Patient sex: M
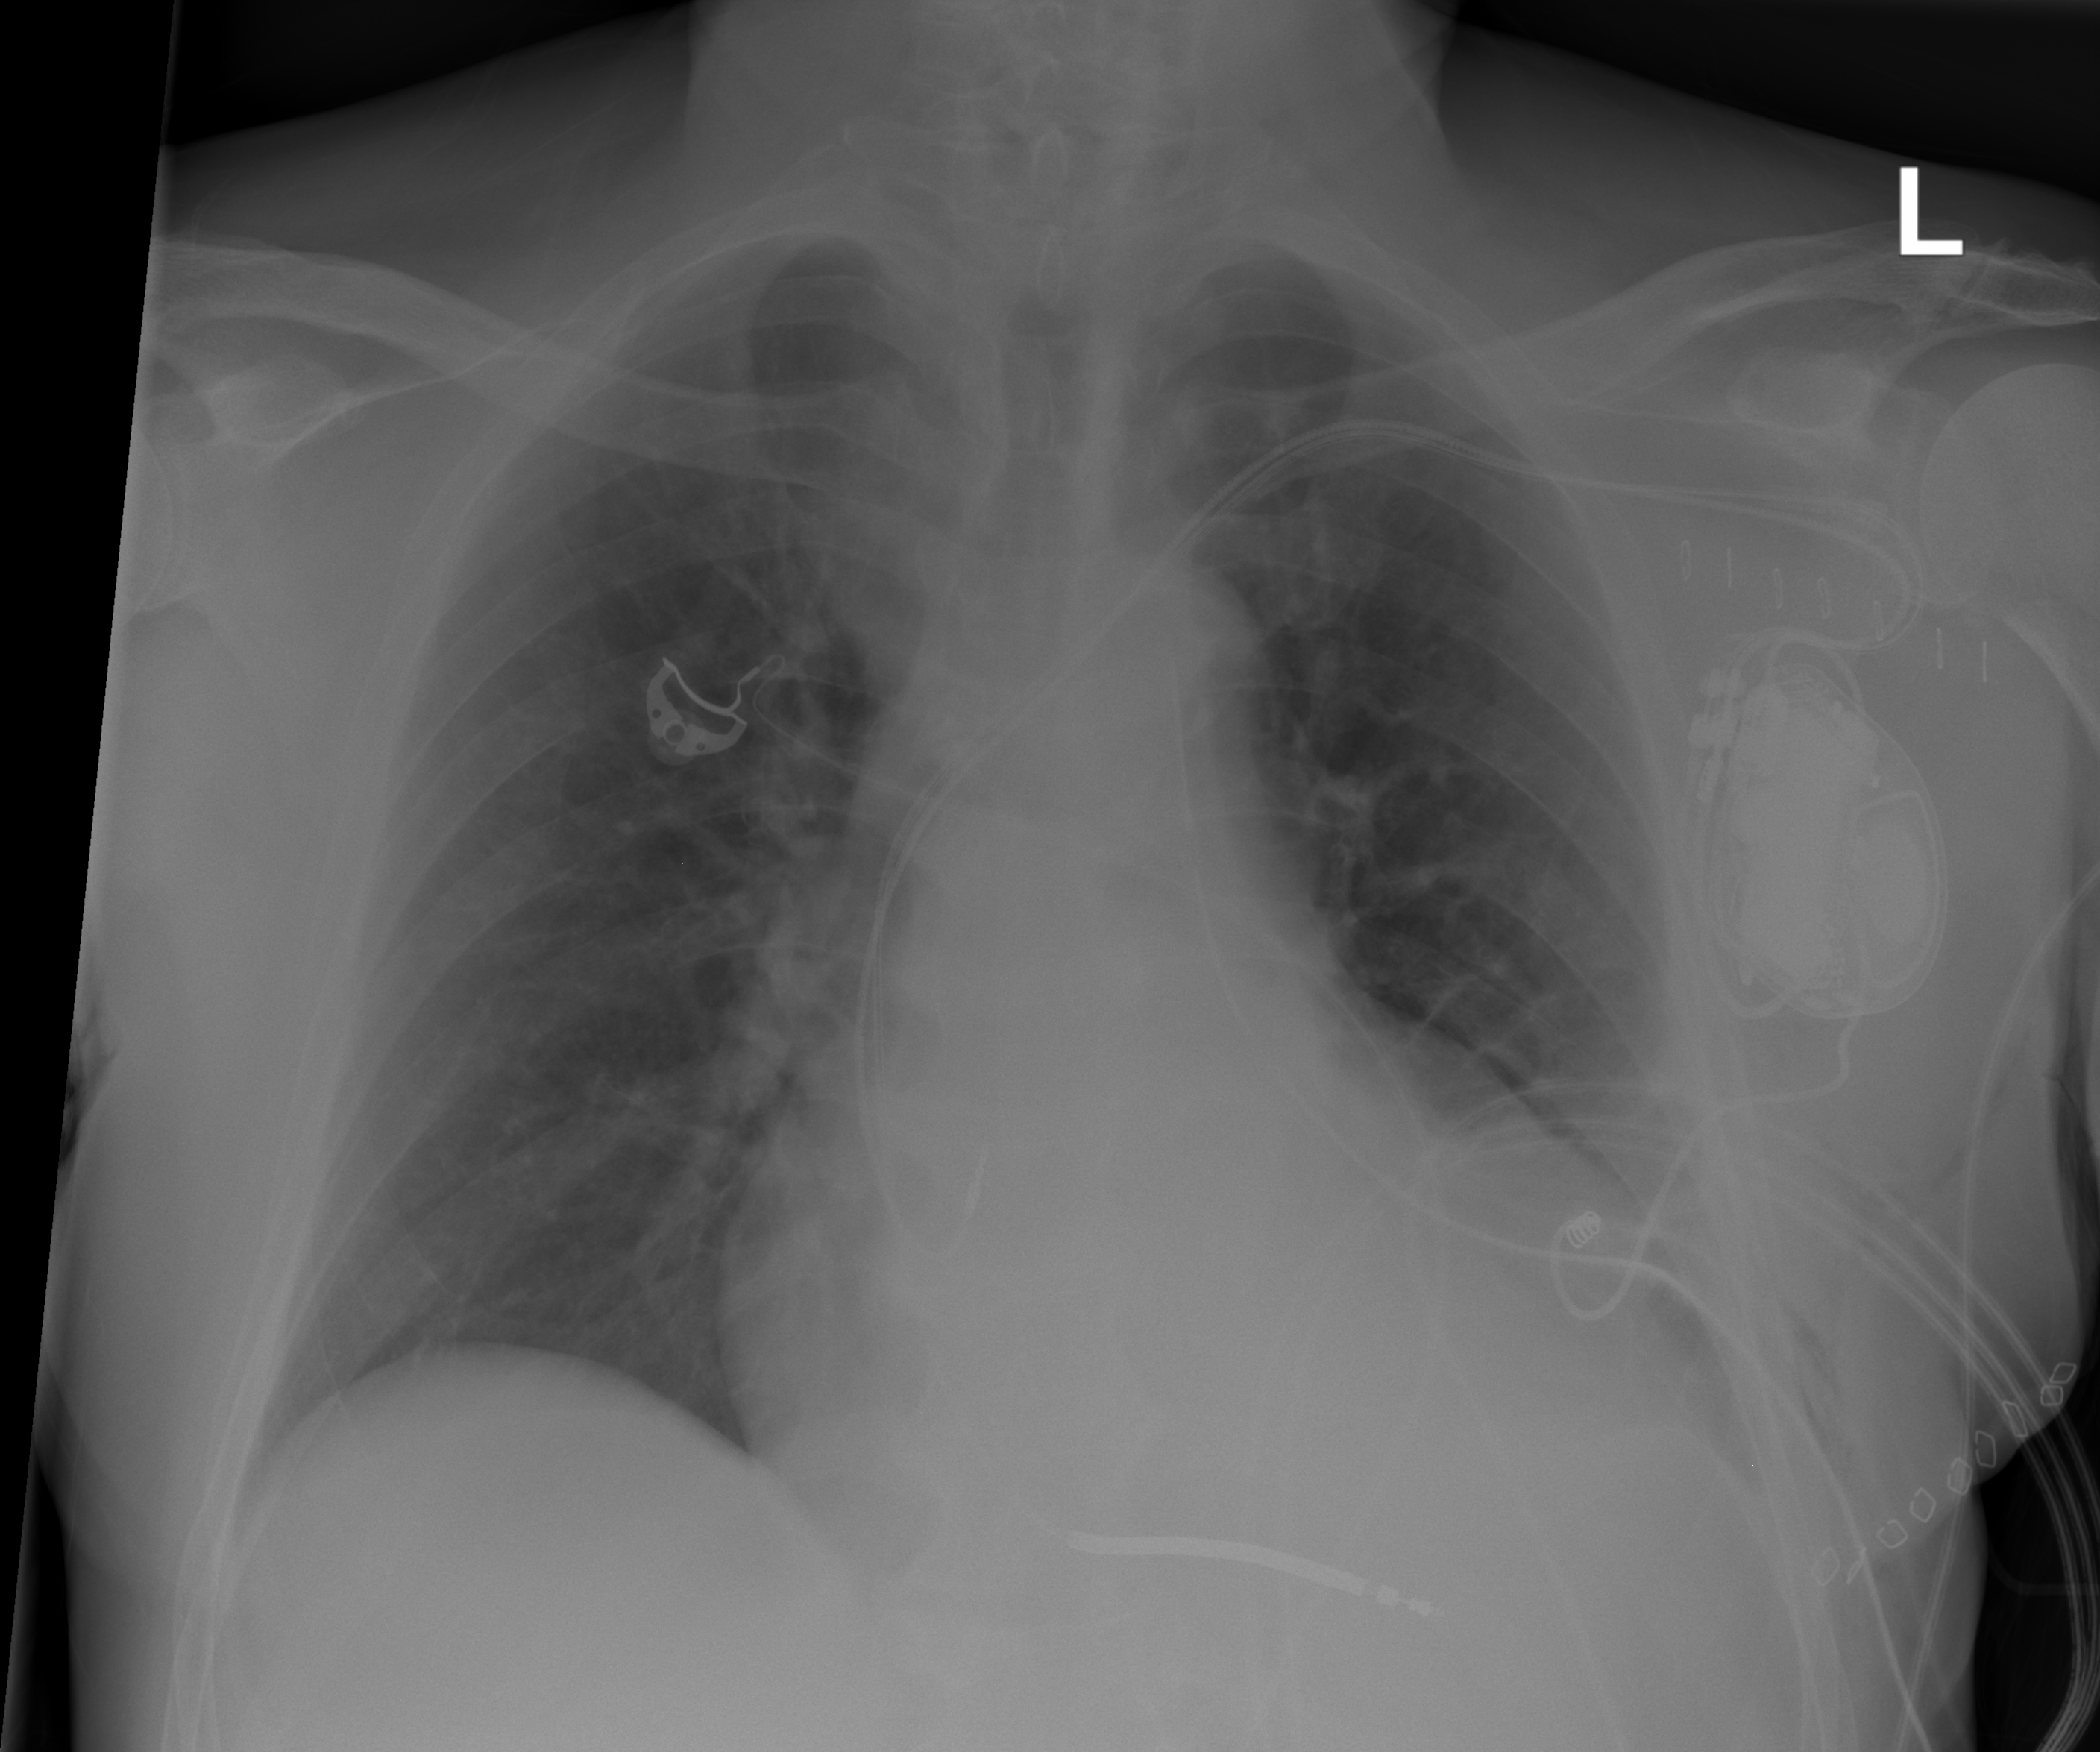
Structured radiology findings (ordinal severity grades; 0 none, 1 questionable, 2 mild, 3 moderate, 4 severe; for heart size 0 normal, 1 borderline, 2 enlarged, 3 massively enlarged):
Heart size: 2
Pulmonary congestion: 1
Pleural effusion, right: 0
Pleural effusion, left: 1
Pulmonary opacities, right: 0
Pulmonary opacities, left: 0
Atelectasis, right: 0
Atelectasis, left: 2